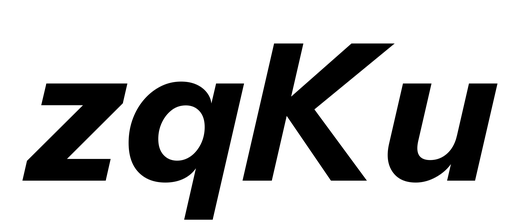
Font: InstrumentSans-Italic_Bold_Italic